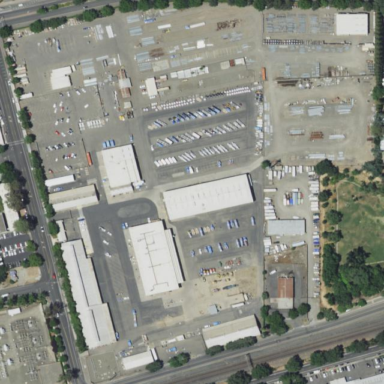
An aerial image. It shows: Industrial area.